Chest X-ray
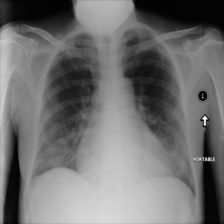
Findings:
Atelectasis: negative
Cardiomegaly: negative
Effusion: negative
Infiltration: positive
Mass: negative
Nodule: negative
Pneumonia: negative
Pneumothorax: negative
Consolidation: negative
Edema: negative
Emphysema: negative
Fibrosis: negative
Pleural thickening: negative
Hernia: negative